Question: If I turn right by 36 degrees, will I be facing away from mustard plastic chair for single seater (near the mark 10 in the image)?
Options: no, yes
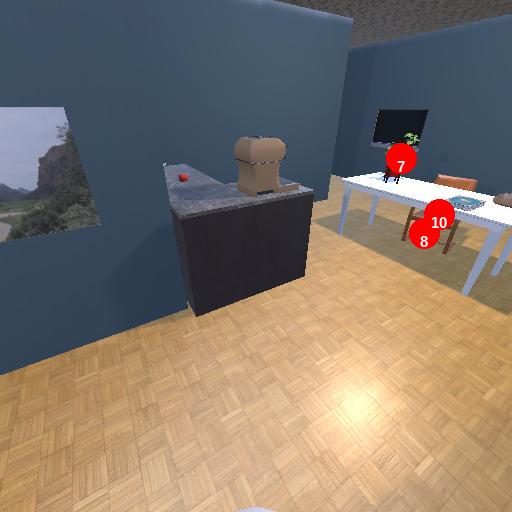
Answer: no